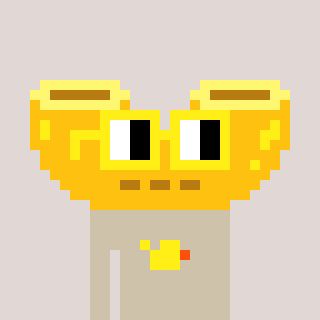
a pixel art character with square yellow glasses, a macaroni-shaped head and a bege-colored body on a warm background